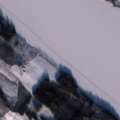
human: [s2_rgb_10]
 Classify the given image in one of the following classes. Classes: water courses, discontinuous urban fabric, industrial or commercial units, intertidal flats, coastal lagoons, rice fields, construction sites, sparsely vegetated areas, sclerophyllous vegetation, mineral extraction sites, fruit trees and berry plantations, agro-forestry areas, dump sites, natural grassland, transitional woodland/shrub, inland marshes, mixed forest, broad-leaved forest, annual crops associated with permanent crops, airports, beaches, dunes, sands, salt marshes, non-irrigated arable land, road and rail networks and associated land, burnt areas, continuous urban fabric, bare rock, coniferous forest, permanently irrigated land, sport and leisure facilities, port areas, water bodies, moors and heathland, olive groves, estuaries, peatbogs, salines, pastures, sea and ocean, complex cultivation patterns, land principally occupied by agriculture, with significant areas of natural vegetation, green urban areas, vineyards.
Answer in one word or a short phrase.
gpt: broad-leaved forest, mixed forest, water bodies